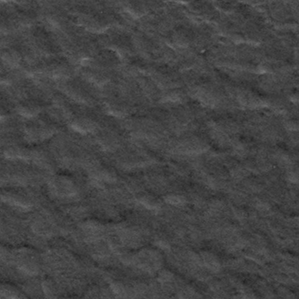
Label: frost